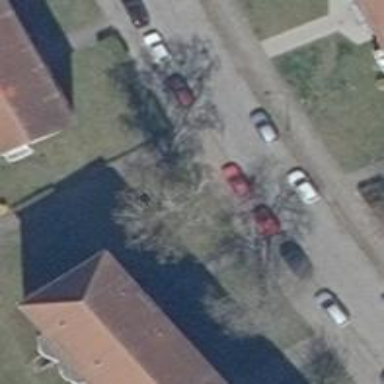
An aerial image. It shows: Residential road with sidewalks on both sides.